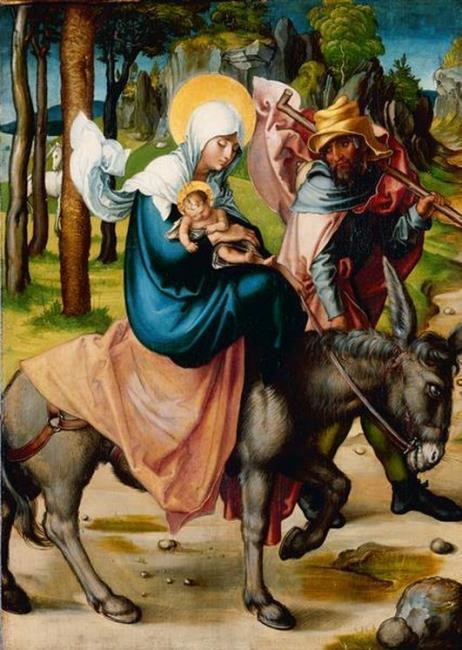
Title: The flight into Egypt
Artist: Albrecht Dürer
Earliest date: 1486
Latest date: 1528
Genre: painting
Iconography: cattle
Keywords: New Testament and Apocrypha, saint, donkey, in a landscape